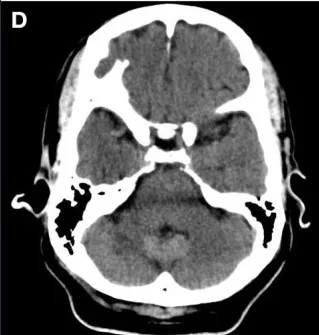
Prior infarct. Rostral to caudal (A-D) non-contrast computed tomographic axial slices of the head performed 2 years prior to current admission demonstrates hypoattenuation and parenchymal volume loss in the right parasagittal occipital lobe compatible with an old posterior cerebral artery territory infarct, as well as acute infarct in the territory of the bilateral superior cerebellar arteries.
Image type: radiology (ct)